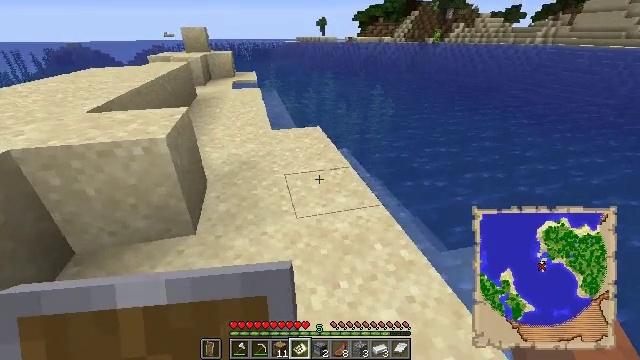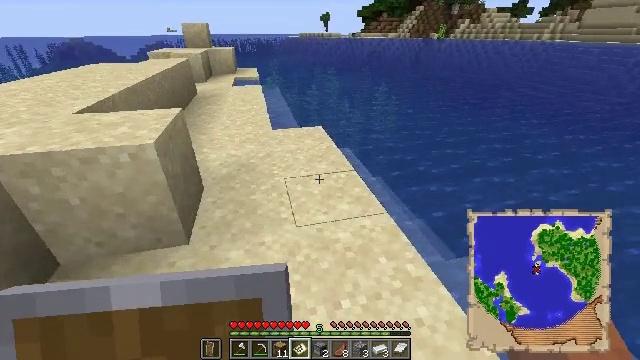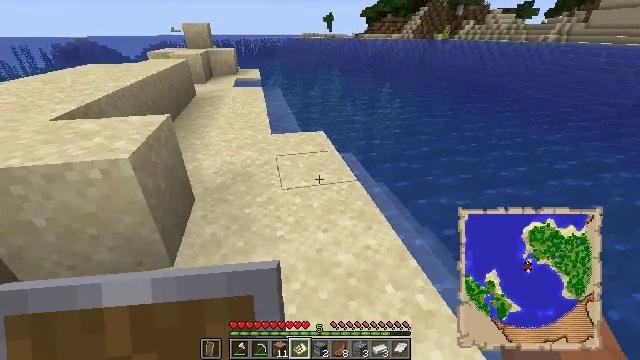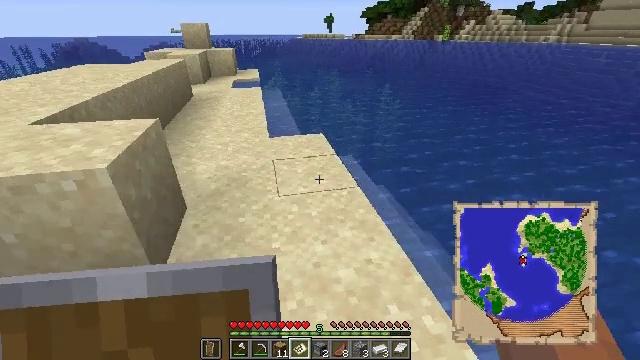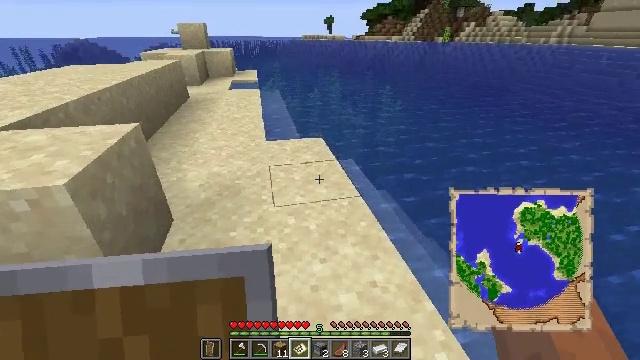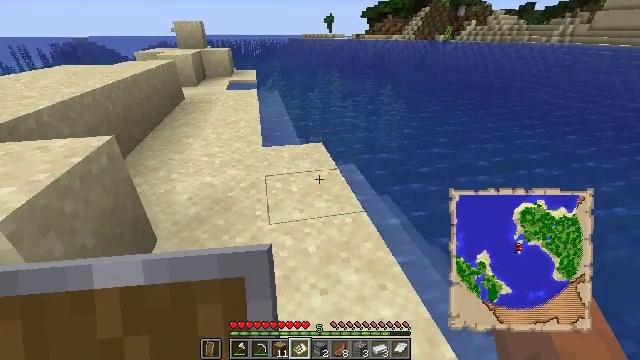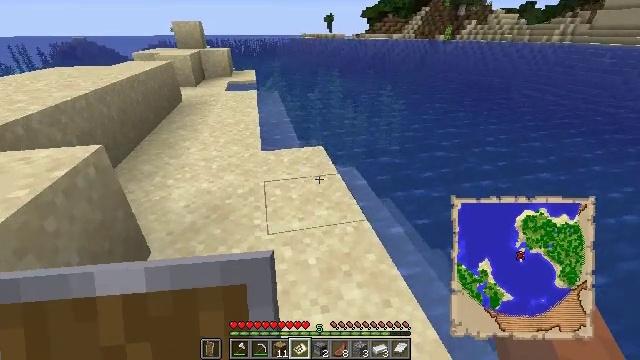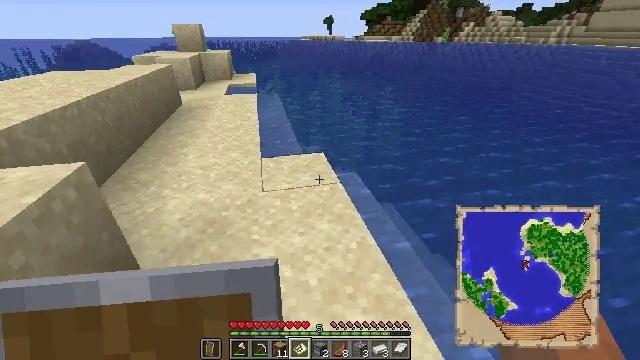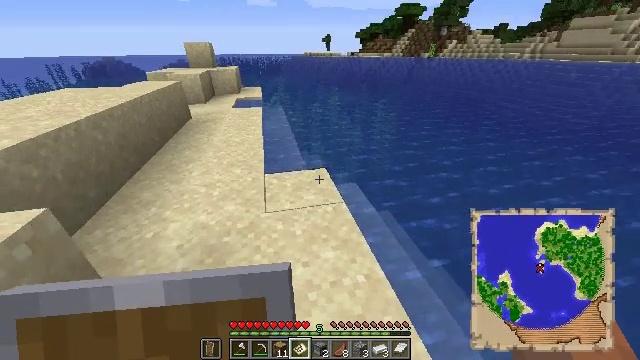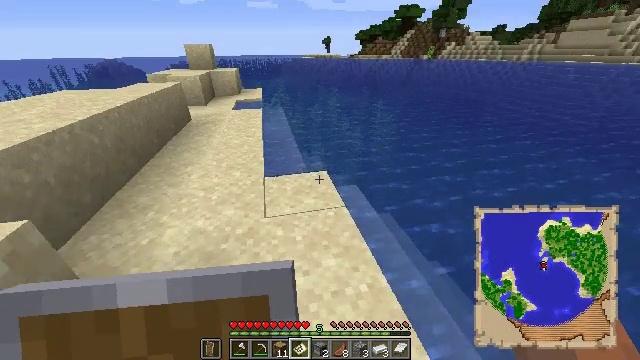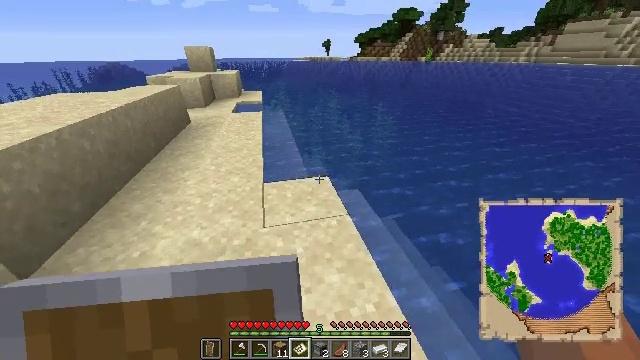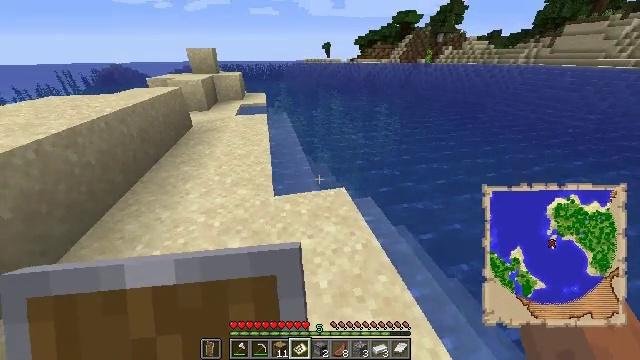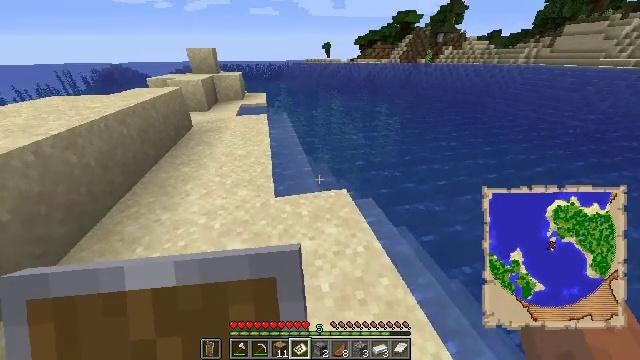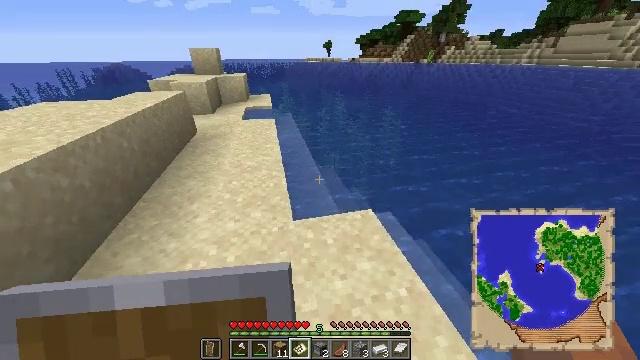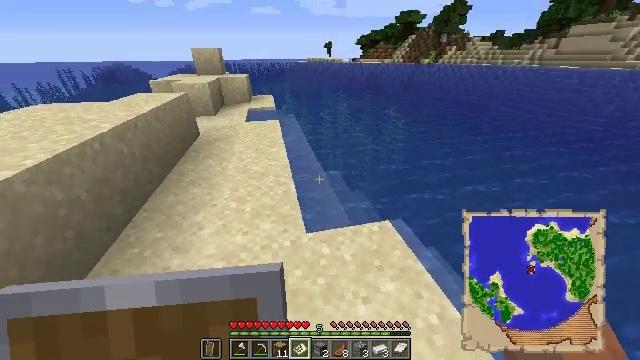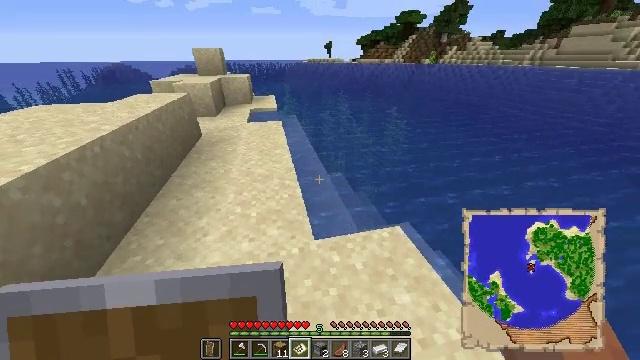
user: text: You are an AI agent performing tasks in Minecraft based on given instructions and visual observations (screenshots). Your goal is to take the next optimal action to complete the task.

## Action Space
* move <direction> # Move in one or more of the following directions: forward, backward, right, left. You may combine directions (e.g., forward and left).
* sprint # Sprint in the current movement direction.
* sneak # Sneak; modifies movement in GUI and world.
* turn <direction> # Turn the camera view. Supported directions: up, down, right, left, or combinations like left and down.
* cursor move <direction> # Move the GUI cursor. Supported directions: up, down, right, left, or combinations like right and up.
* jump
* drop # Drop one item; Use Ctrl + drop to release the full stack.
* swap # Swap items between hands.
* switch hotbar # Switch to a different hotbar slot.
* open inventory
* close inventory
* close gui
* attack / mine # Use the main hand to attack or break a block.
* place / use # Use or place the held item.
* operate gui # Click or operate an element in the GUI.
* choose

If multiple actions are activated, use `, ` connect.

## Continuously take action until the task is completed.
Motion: motion action
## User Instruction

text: Mine sand by the water.
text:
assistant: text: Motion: move forward
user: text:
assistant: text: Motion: move forward
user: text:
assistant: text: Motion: move forward
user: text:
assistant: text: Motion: move forward
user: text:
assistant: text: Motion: move forward
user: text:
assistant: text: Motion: move forward, sprint
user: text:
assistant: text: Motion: move forward, sprint
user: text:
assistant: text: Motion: move forward, sprint
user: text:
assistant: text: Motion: move forward, sprint
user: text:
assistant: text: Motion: move forward and move left, sprint
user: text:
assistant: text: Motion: move forward and move left, sprint
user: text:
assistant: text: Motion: move forward and move left, sprint
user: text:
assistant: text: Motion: move forward and move left, sprint
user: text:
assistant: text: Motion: move forward and move left
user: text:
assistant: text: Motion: no_op
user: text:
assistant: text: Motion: no_op
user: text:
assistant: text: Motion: no_op
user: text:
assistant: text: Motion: no_op
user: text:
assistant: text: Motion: no_op
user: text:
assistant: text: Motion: no_op
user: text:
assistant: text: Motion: no_op
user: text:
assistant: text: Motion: no_op
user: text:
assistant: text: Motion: no_op
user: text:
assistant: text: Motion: no_op
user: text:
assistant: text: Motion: no_op
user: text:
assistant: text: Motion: no_op
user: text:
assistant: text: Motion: move left, turn right and down
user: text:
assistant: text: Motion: move left, turn right and down
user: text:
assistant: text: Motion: move left, turn right and down
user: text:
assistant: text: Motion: turn down